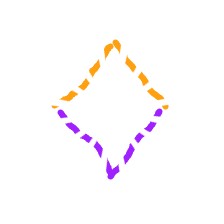
Shape: rhombus